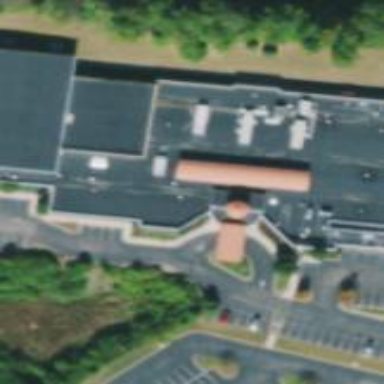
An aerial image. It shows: Hospital building.